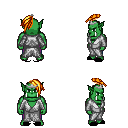
a pixel art fantasy rpg character, male body template, orc, green skin, white robe, magenta pants, light blonde long mohawk hairstyle, silver tiara, black slippers, four views (front, back, left, right), 2x2 character sprite sheet, small pixel art, hard edges, no anti-aliasing